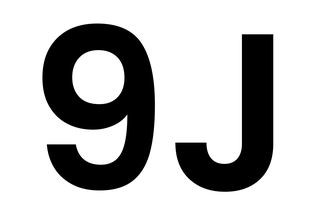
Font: Poppins-SemiBold